Interaction volume radius: 10 \u00c5
Interaction volume height: 10 \u00c5
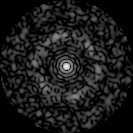
Disorder parameter: 0.8273